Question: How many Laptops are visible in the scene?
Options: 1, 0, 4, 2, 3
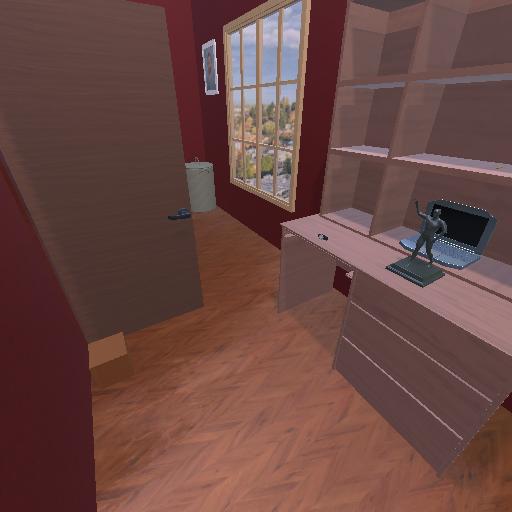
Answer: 1